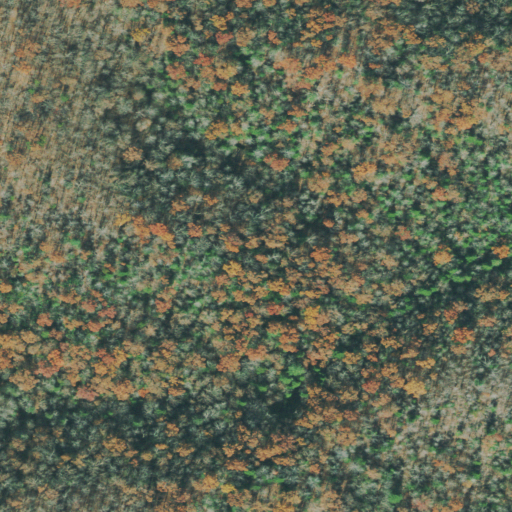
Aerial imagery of ridge(s) in Kentucky named Chestnut Ridge containing mixed forest and deciduous forest